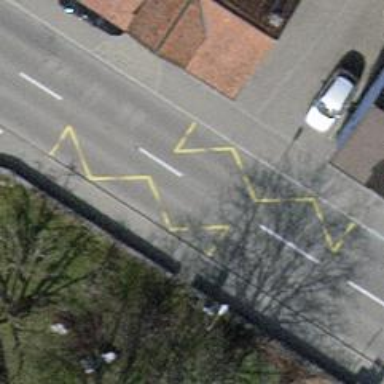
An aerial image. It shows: Public transport stop position.